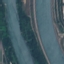
Land use / land cover class: River